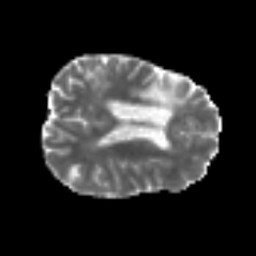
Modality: MD
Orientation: axial
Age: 56
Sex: male
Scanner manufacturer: siemens
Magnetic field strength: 3 T
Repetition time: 6.1 s
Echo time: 0.101 s